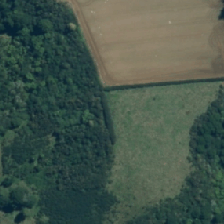
Land cover: shortrotation_cropland